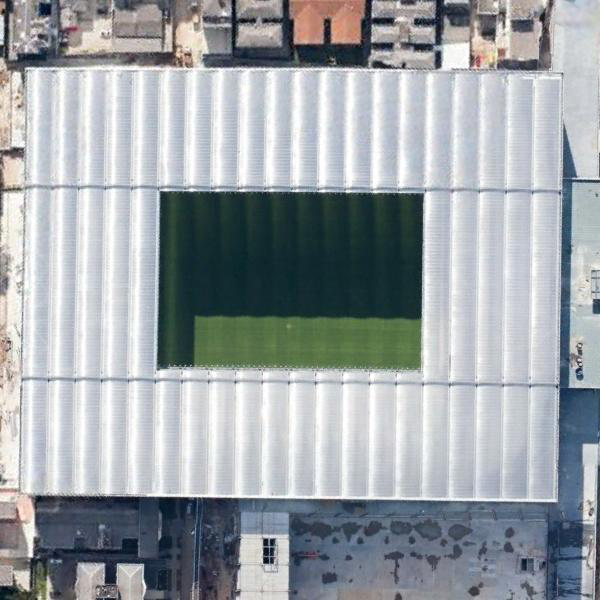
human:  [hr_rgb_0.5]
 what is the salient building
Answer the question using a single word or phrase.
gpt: stadium